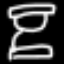
Label: hourglass